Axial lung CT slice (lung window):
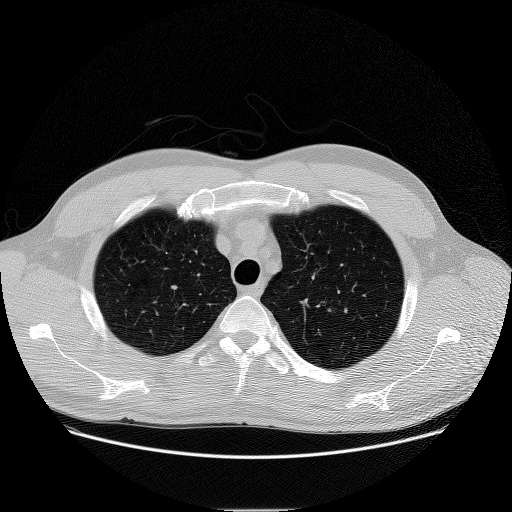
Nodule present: no